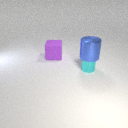
large purple rubber cube behind small cyan metal cylinder